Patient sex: M
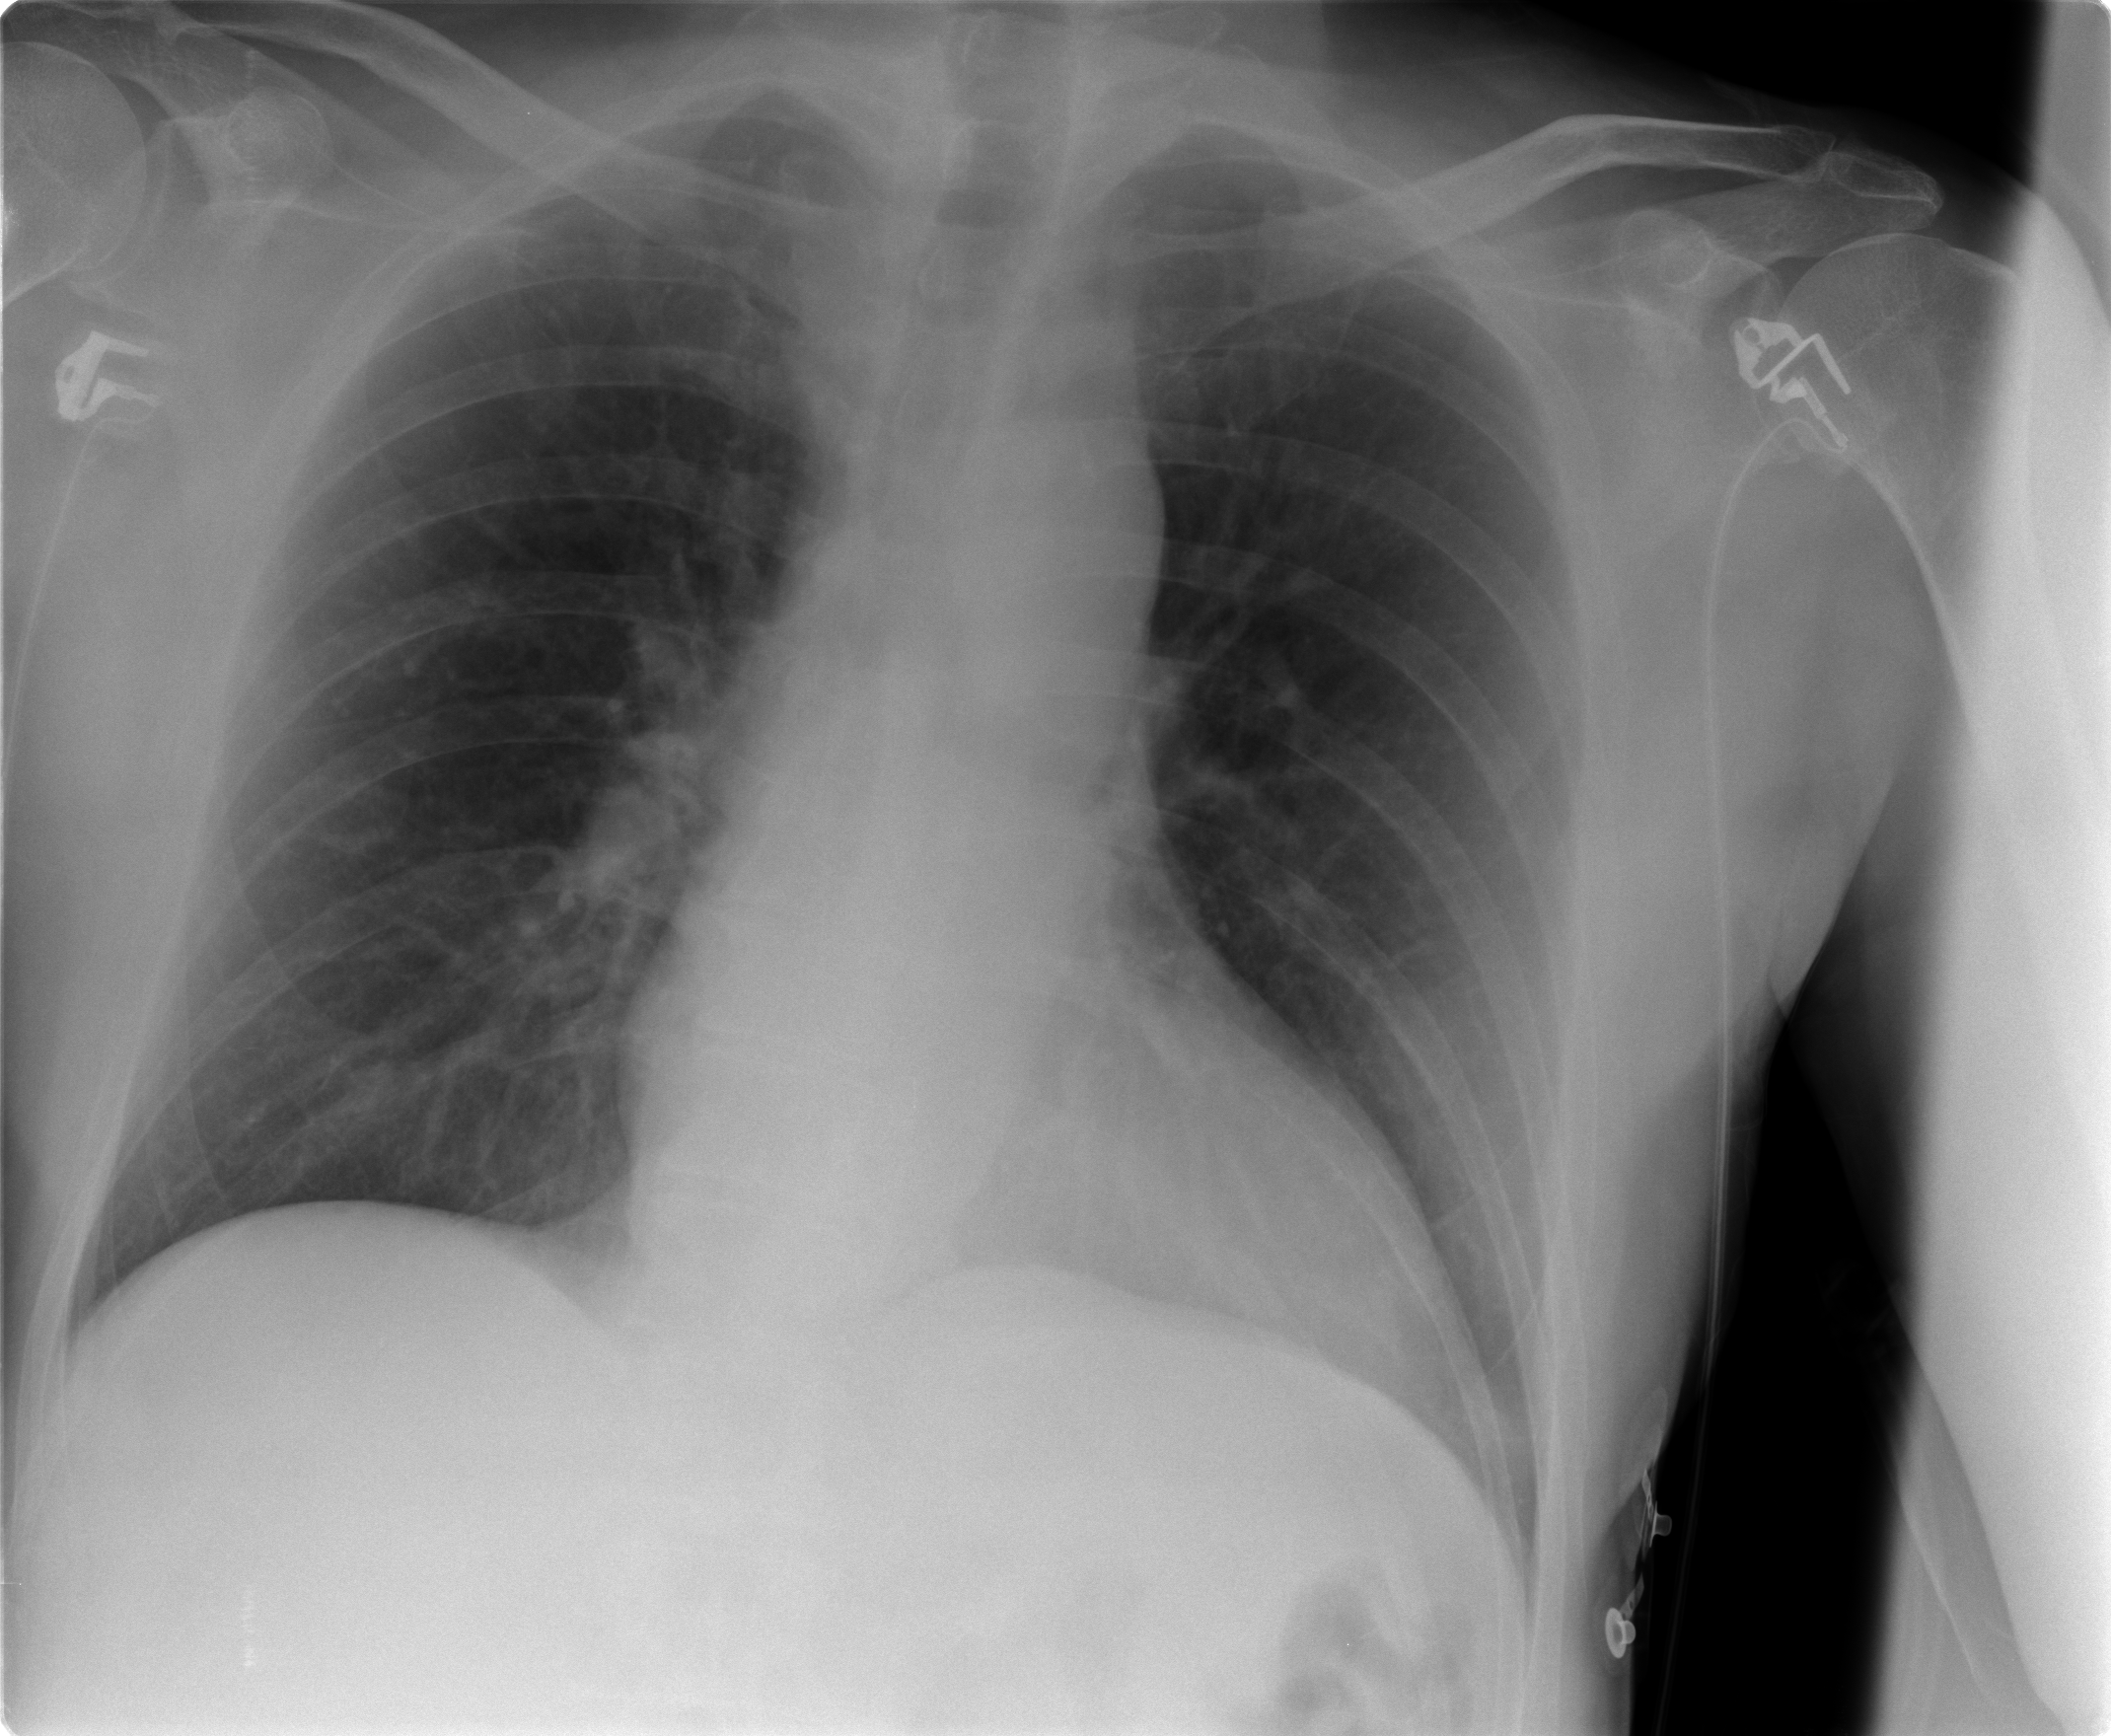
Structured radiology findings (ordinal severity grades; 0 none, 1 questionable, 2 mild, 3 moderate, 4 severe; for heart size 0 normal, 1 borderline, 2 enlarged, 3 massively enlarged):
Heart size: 2
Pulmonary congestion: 1
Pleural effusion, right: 0
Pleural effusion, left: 0
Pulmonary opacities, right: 0
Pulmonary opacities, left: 0
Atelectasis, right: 0
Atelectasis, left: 0